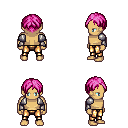
a pixel art fantasy rpg character, male body template, human, tanned skin, steel arm armor, gold greaves, pink parted hairstyle, four views (front, back, left, right), 2x2 character sprite sheet, small pixel art, hard edges, no anti-aliasing